Aerial crown-view tile of a tropical tree (Barro Colorado Island, Panama), acquired 20250616:
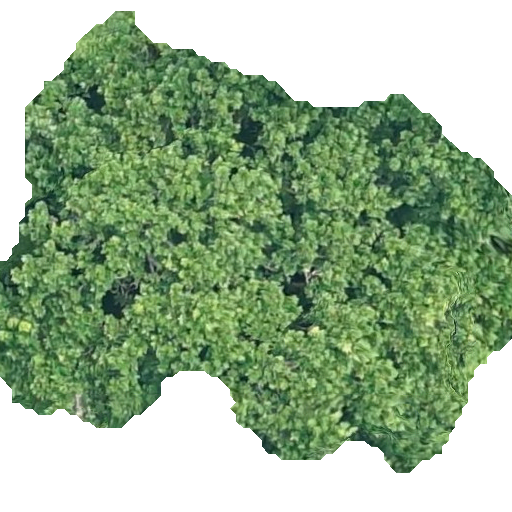
Species: Anacardium excelsum
GBIF accepted scientific name: Anacardium excelsum
Crown area: 255.782 m²